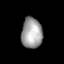
Tissue: lung
Cell type: Endothelial cells
Senescence score: 0.6032
Nuclear area (px): 624
Mean DAPI intensity: 159.934